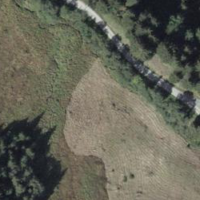
EUNIS habitat code: 32
Species observed at this site:
Tussilago farfara